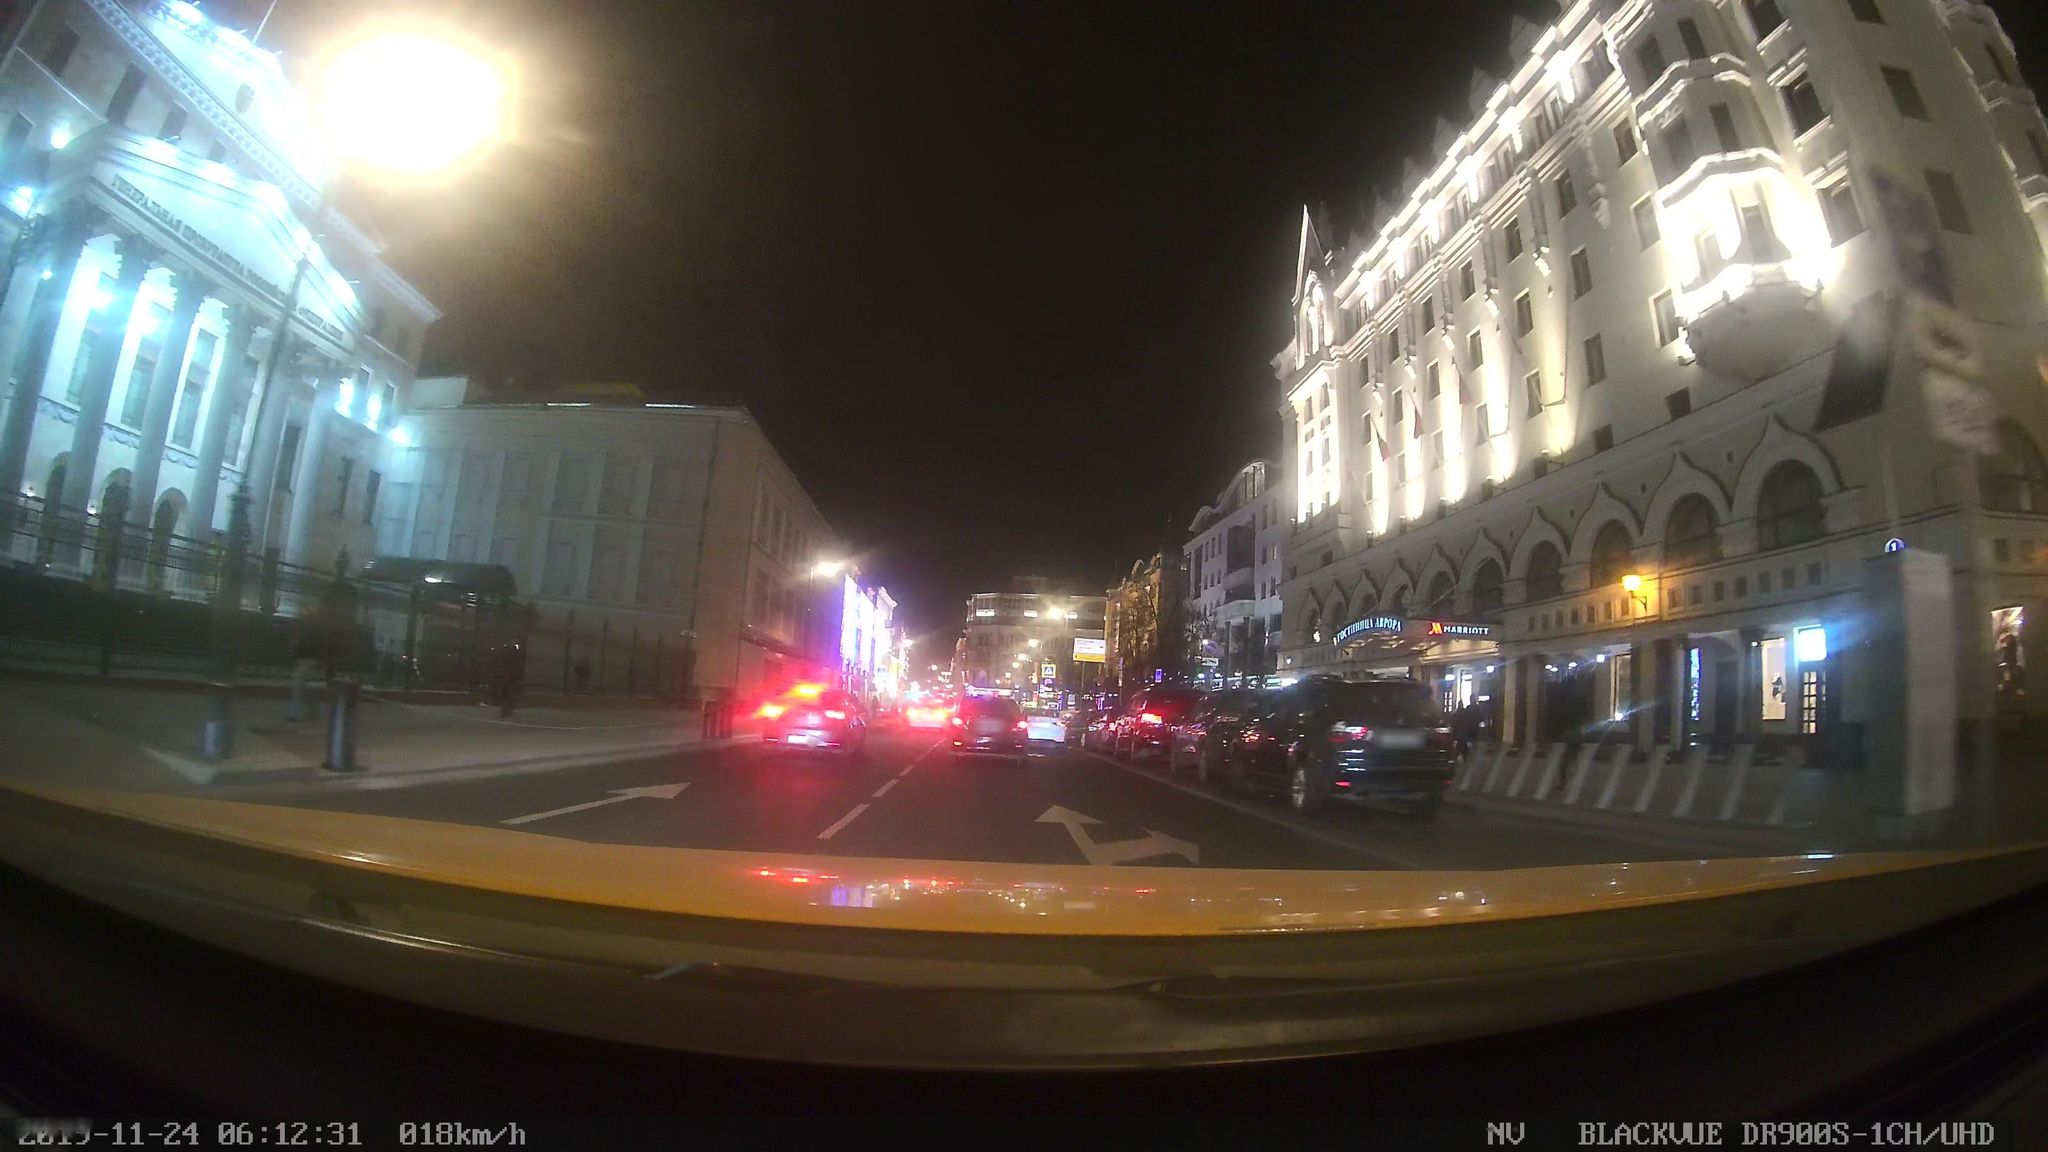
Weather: clear
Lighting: night
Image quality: slightly poor
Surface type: driving surface
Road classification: tertiary
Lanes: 3
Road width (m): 2
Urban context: urban centre
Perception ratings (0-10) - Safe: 5.02, Lively: 8.65, Beautiful: 4.74, Boring: 1.12, Depressing: 5.13, Wealthy: 2.63